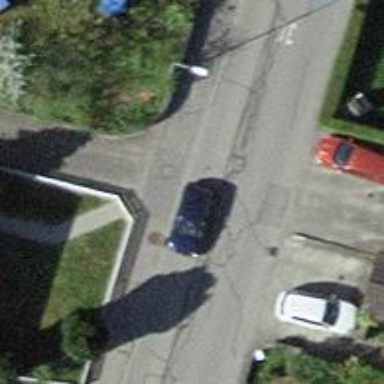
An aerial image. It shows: Service road with sett surface.